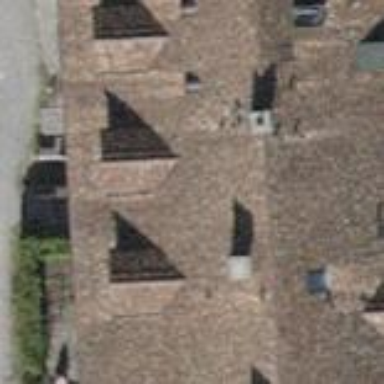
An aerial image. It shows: Gabled building with roof tiles. The roof orientation is along the structure.